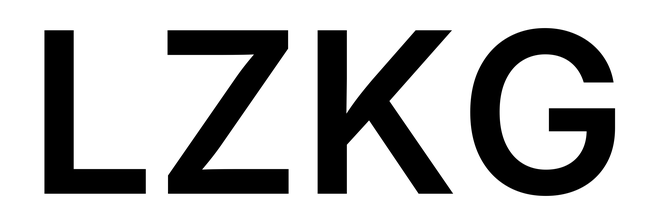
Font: Inter_SemiBold